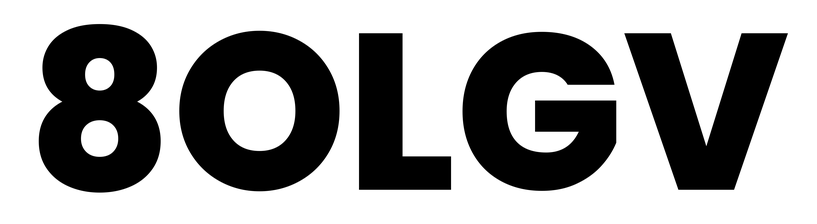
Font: Poppins-ExtraBold